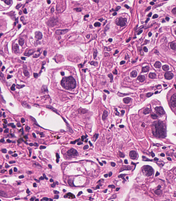
Tumor epithelial tissue: yes
Tumor-associated stroma tissue: yes
Normal tissue: no